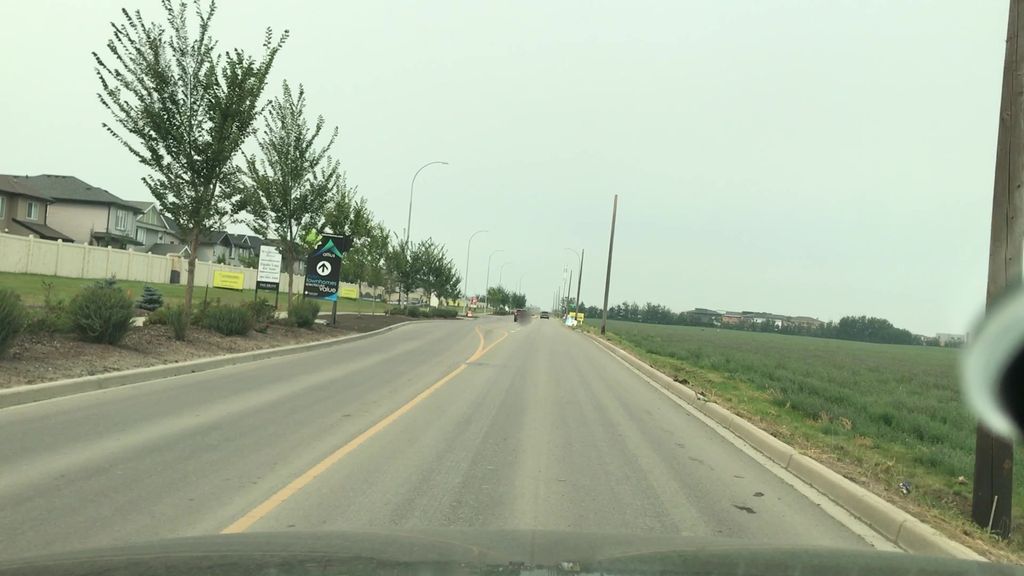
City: edmonton